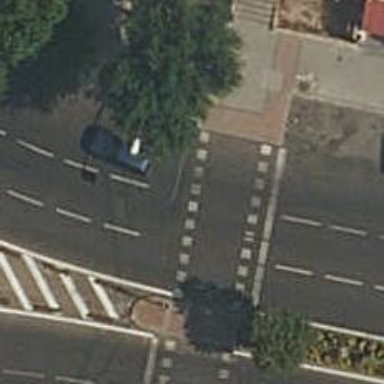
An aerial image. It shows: Zebra crossing with traffic signals. The crossing is marked by traffic lights.